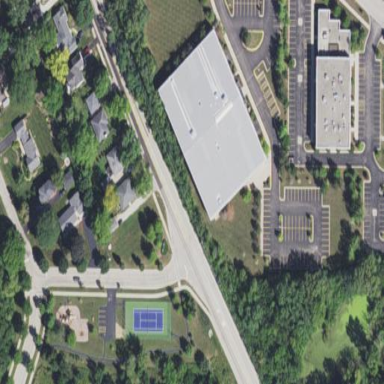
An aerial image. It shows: Soccer building.